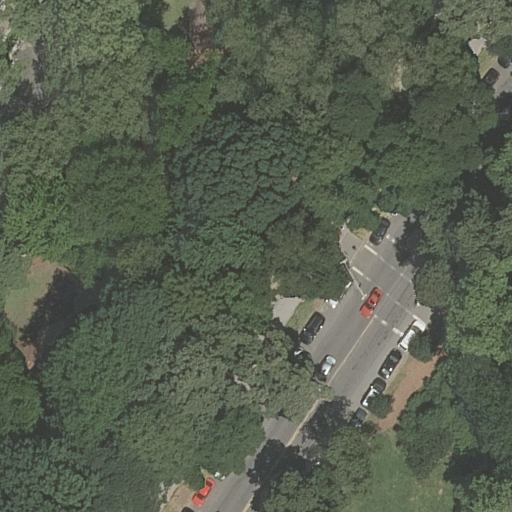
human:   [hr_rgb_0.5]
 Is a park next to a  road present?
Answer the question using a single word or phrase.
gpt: yes

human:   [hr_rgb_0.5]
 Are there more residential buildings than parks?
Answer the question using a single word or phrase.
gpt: no

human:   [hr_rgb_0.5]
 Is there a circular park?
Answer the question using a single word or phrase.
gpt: no

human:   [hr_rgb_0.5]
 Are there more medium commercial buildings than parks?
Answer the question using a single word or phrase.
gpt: no

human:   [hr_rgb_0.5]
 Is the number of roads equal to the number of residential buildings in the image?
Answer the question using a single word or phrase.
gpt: no

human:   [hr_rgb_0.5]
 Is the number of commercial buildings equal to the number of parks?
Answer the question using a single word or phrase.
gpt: no

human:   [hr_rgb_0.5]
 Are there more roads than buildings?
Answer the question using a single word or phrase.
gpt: yes

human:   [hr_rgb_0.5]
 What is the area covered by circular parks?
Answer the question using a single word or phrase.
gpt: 0m2

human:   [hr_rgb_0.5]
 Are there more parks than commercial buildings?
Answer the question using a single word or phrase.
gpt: yes

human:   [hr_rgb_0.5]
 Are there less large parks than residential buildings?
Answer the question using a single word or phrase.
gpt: no

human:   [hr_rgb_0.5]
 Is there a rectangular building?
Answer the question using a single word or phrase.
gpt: no

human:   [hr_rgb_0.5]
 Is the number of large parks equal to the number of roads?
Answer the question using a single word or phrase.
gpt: no

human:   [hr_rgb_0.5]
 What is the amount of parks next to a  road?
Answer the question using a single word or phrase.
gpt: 1

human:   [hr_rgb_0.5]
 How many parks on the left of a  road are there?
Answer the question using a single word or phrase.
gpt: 0

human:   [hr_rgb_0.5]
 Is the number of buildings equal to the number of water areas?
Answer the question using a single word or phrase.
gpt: yes

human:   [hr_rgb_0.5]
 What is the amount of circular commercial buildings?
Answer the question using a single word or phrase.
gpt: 0

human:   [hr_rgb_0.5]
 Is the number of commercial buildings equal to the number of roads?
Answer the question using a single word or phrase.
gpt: no

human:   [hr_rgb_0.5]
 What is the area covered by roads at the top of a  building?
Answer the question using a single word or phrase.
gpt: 0m2

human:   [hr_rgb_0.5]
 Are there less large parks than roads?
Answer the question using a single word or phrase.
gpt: yes

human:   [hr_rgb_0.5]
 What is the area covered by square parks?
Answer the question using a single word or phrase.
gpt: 0m2

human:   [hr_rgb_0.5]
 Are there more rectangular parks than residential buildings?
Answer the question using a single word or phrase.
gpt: yes

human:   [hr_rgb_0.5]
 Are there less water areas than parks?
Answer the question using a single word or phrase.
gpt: yes

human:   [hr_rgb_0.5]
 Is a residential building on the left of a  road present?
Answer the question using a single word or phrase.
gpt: no

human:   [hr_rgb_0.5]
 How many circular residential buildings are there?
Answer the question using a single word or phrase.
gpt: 0

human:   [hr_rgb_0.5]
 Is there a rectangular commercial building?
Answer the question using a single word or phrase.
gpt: no

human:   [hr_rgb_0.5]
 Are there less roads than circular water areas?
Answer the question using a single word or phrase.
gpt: no

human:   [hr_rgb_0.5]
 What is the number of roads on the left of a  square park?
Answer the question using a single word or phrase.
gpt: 0

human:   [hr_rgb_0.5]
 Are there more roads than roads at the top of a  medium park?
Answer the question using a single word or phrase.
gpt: yes

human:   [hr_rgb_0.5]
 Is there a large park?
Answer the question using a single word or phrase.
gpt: yes

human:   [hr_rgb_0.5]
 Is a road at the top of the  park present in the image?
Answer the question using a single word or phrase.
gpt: no

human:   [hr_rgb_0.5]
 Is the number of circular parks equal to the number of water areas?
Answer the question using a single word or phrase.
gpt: yes

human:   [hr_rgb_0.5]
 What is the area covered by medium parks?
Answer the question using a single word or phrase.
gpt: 0m2

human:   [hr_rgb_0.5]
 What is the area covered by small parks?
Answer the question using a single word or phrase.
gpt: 0m2

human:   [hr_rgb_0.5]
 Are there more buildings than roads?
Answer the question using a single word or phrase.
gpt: no

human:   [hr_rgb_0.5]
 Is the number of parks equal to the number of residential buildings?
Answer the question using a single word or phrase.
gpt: no

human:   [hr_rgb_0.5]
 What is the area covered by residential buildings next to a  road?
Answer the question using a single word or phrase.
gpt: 0m2